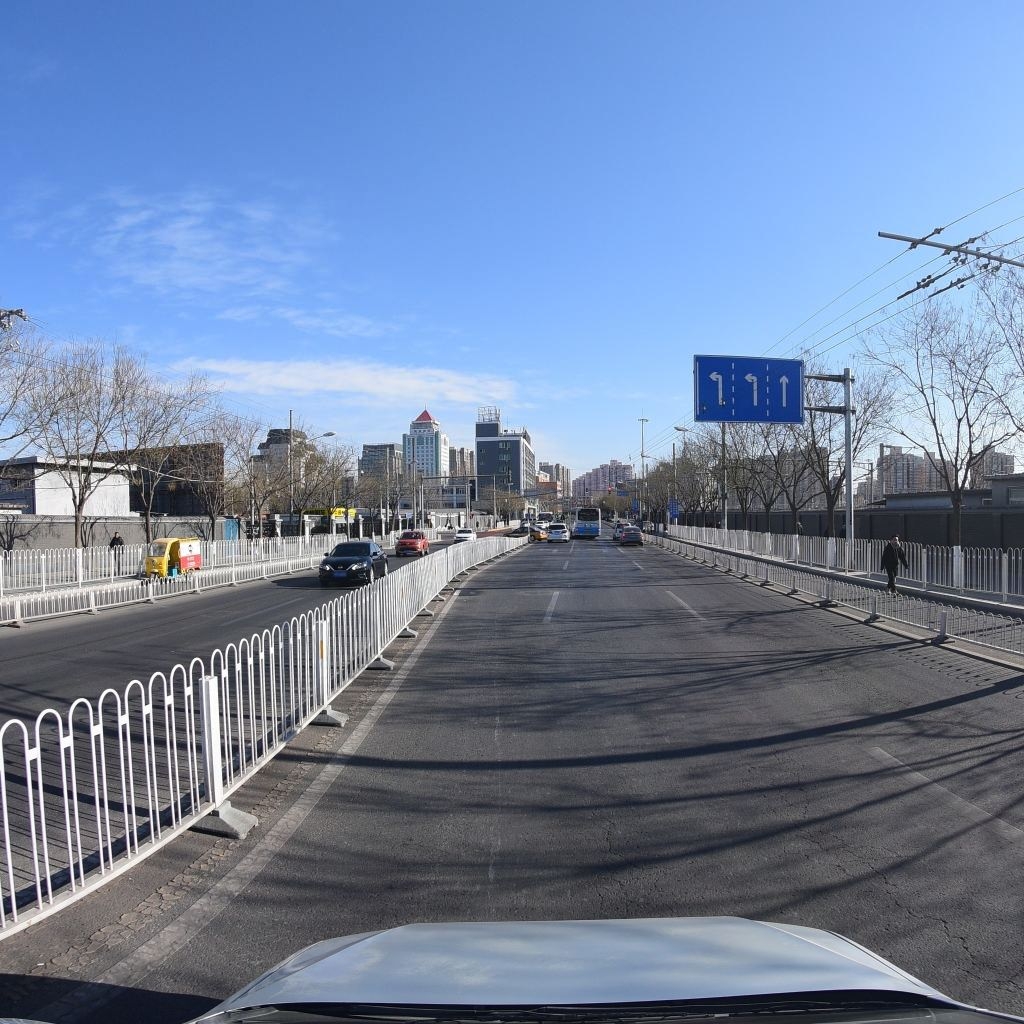
Region: Dongcheng
Road damage annotations: alligator crack, alligator crack